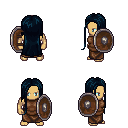
a pixel art fantasy rpg character, male body template, human, tanned skin, brown tunic, robe skirt, raven extra-long hairstyle, shield, four views (front, back, left, right), 2x2 character sprite sheet, small pixel art, hard edges, no anti-aliasing